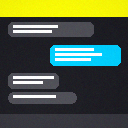
Screen state: on